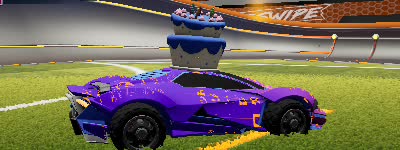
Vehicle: werewolf